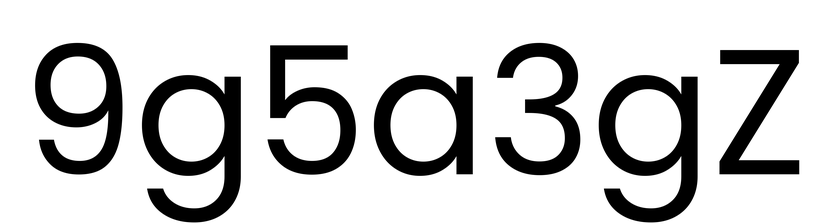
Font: Poppins-Regular